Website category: sports
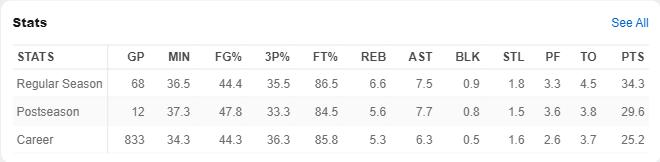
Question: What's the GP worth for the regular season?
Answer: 68

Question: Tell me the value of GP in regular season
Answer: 68

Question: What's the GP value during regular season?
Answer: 68

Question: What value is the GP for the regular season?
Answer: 68

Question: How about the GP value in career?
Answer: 833

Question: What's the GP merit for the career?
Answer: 833

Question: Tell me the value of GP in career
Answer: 833

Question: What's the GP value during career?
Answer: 833

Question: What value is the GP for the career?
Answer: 833

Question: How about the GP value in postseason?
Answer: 12

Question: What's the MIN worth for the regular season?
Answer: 36.5

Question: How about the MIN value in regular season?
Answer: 36.5

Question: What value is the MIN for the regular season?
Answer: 36.5

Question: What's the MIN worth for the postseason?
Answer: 37.3

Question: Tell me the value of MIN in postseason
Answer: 37.3

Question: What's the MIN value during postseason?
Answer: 37.3

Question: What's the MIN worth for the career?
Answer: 34.3

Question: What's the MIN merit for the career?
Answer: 34.3

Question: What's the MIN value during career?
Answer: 34.3

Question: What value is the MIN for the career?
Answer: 34.3

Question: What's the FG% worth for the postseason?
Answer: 47.8

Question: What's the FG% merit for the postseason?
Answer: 47.8

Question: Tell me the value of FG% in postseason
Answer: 47.8

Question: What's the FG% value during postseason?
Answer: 47.8

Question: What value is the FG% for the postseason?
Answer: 47.8

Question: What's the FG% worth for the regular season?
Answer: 44.4

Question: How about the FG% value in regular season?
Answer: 44.4

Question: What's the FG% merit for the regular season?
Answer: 44.4

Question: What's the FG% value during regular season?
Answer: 44.4

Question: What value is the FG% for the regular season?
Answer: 44.4

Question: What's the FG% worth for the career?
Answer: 44.3

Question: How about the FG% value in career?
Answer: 44.3

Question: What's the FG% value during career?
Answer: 44.3

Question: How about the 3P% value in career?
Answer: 36.3

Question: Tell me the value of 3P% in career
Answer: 36.3

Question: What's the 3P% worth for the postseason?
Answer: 33.3

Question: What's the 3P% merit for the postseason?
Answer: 33.3

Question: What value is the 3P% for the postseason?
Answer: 33.3

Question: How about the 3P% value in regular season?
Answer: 35.5

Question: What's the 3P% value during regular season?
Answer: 35.5

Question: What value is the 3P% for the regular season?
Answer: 35.5

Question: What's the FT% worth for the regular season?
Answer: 86.5

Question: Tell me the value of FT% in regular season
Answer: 86.5

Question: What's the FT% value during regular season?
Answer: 86.5

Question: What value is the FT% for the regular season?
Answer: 86.5

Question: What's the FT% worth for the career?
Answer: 85.8

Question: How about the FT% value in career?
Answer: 85.8

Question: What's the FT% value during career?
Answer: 85.8

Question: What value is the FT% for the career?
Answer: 85.8

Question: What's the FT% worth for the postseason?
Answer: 84.5

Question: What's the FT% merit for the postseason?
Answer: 84.5

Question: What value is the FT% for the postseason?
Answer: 84.5

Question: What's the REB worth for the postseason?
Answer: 5.6

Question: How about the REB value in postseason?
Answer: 5.6

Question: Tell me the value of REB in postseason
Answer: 5.6

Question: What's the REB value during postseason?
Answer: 5.6

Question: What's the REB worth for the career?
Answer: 5.3

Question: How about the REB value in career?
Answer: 5.3

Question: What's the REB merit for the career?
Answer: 5.3

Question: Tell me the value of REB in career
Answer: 5.3

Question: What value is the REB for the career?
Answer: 5.3

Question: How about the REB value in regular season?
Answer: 6.6

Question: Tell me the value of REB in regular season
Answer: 6.6

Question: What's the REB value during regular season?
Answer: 6.6